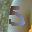
Label: 5